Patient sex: M
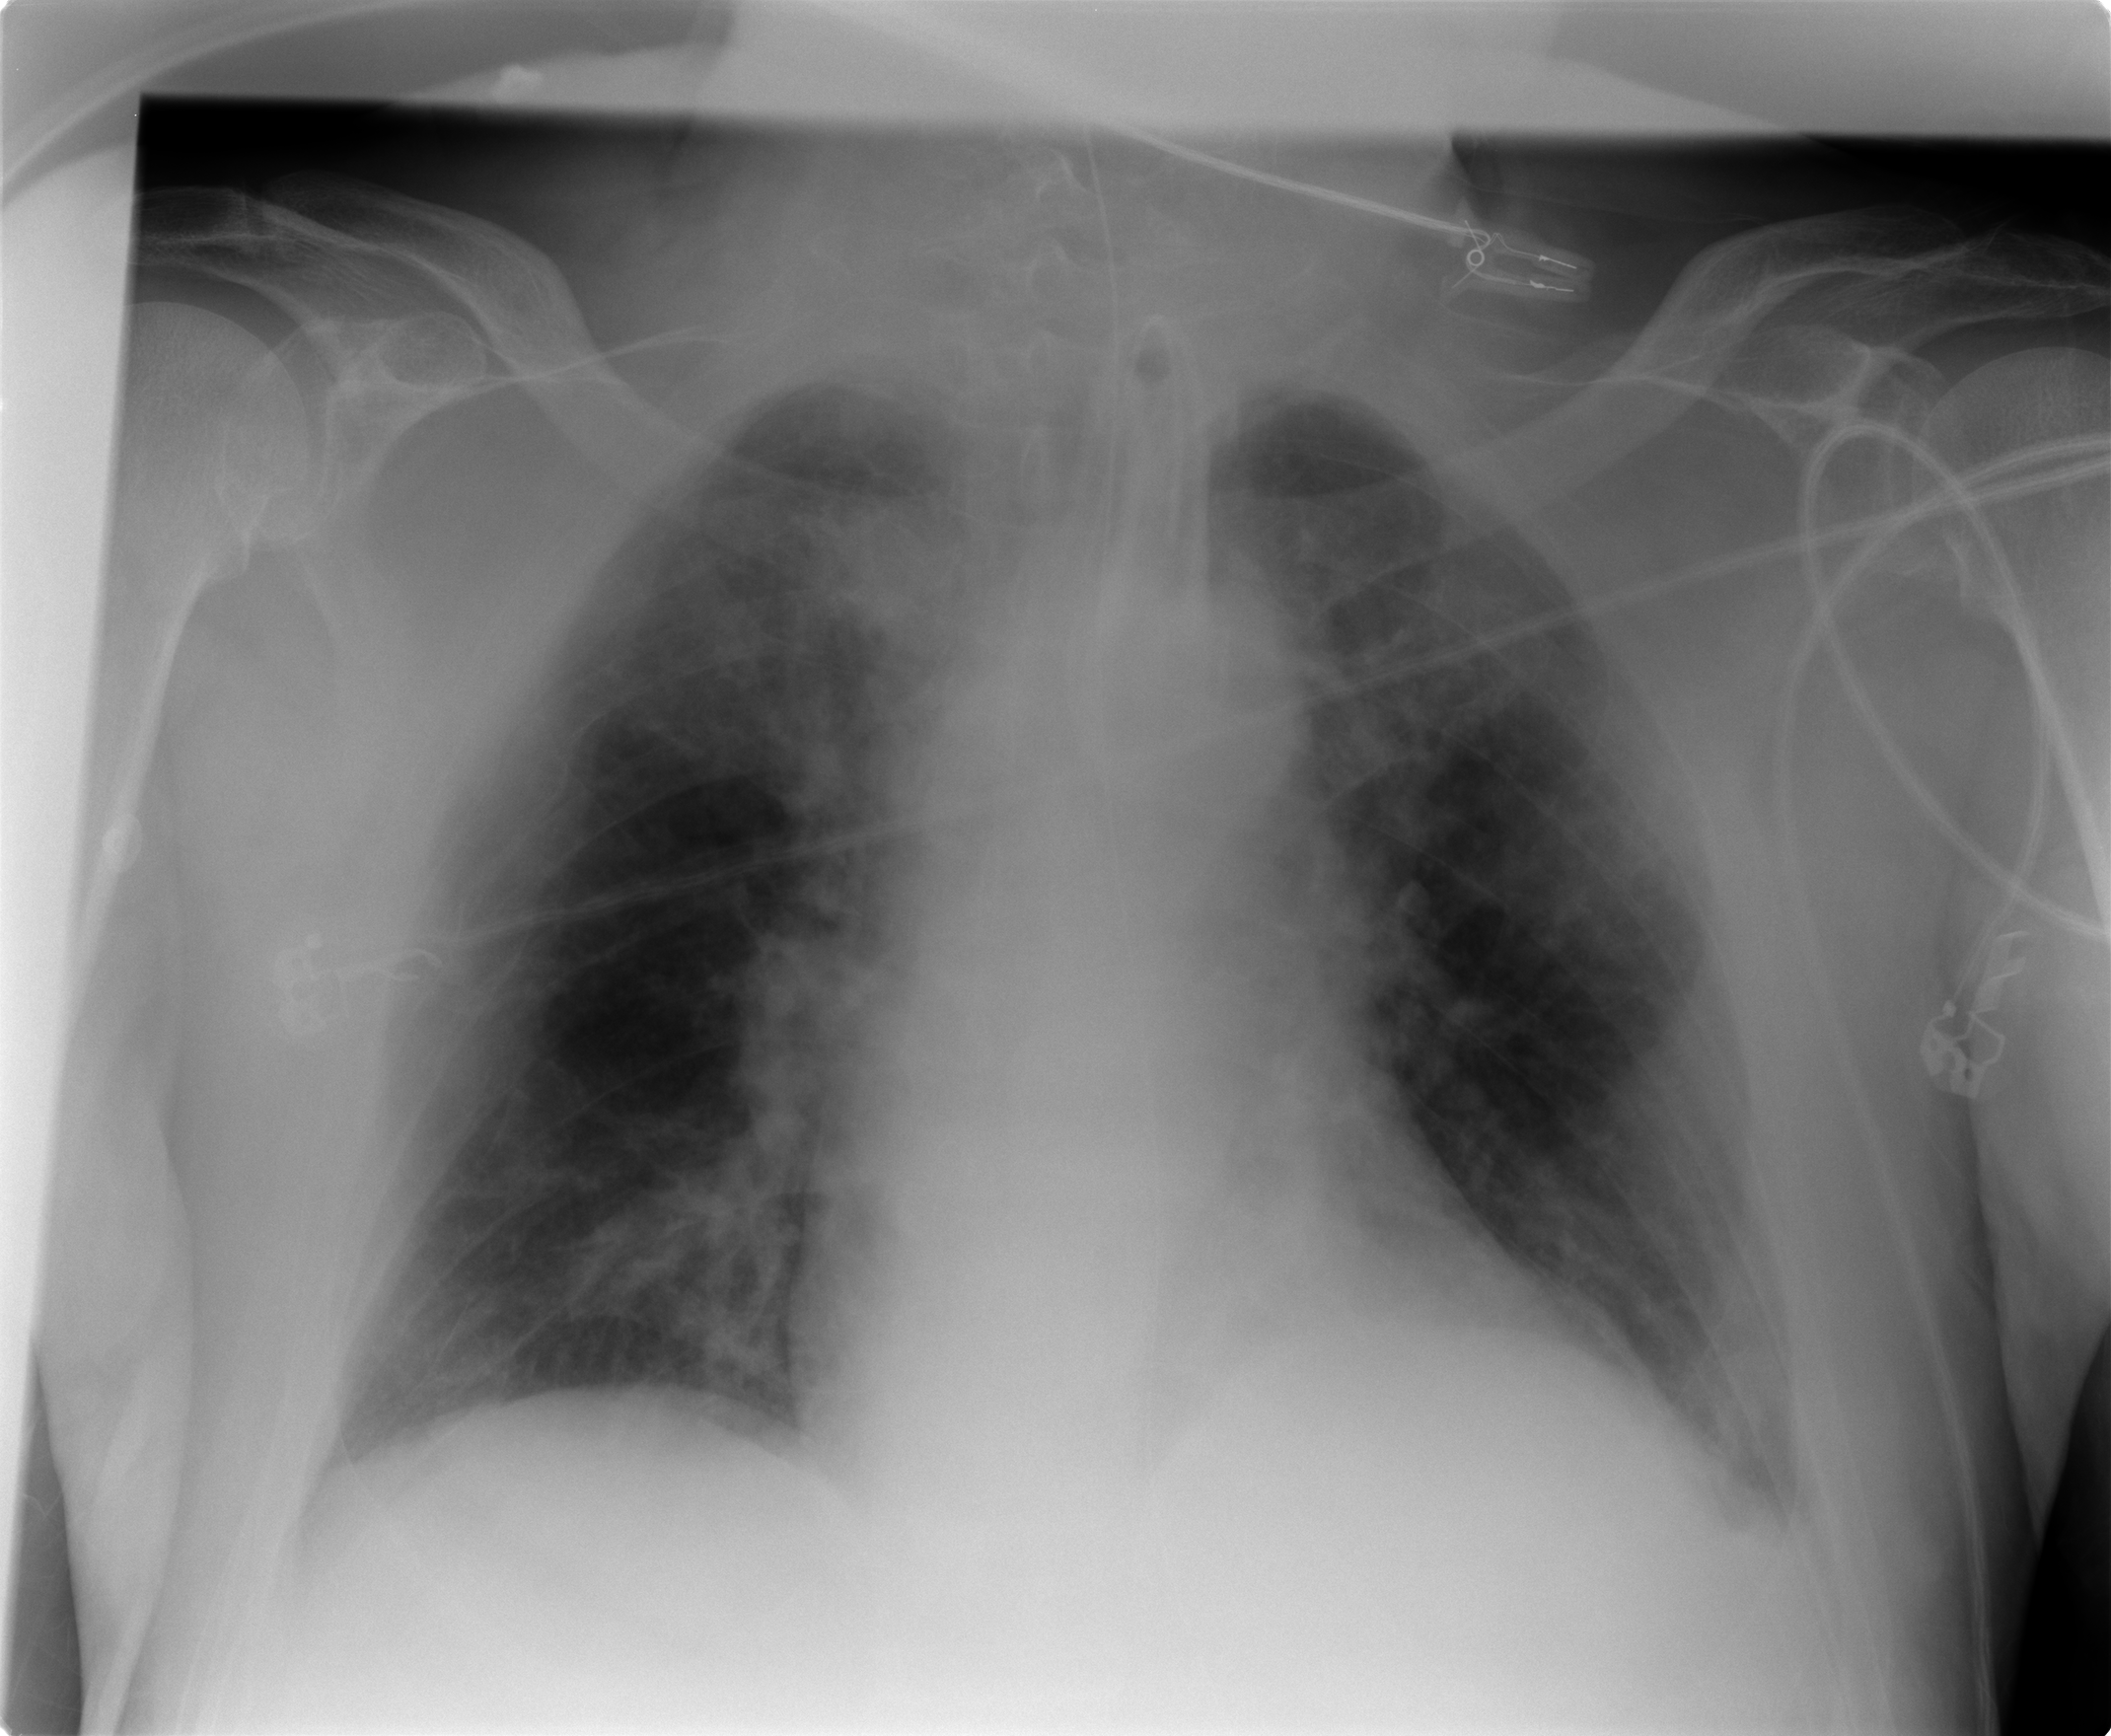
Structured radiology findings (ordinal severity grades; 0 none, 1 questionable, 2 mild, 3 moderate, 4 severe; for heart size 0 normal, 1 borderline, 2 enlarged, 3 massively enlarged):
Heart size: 2
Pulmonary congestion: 2
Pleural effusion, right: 0
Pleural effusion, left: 0
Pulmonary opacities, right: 3
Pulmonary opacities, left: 3
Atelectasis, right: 2
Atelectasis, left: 2